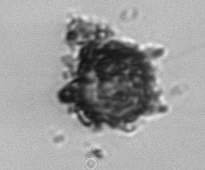
Label: Thalassiosira_TAG_external_detritus